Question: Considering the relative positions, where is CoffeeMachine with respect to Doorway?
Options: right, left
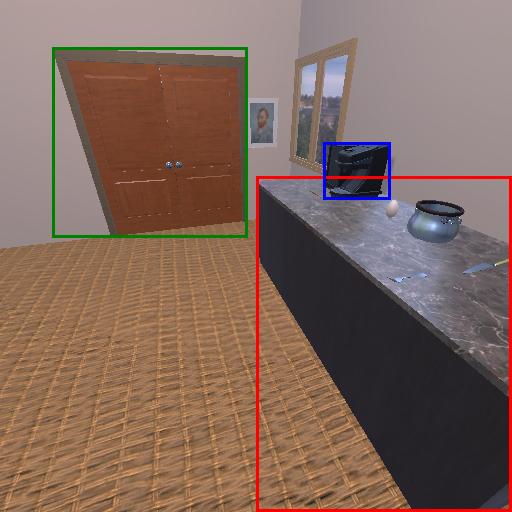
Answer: right